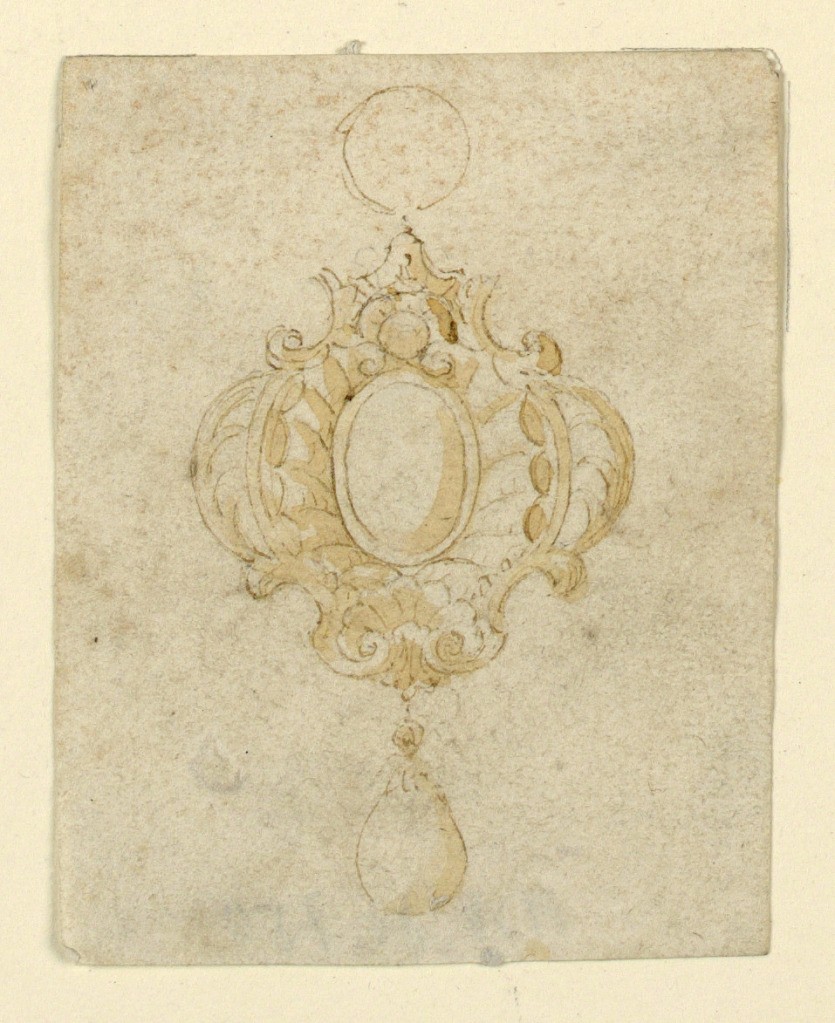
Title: Design for Pendant with Oval Diamond
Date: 16th century
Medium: Pen and sepia ink, brush and wash on paper
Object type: Drawing
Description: Design for a pendant. An escutcheon containing an oval diamond at center; at the sides, two palm branches. Below, a pear-like pearl is hanging. A ring above.